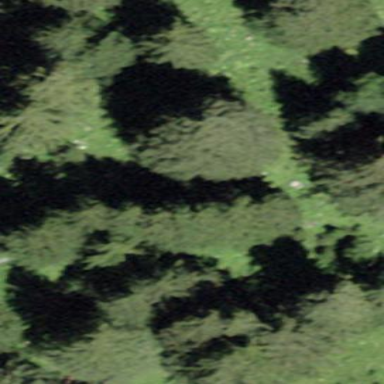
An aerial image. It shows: Forest area.